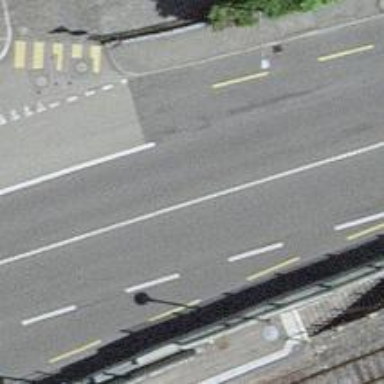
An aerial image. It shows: Primary highway with dedicated cycle lane on the left side.